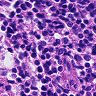
Metastatic tissue present: no